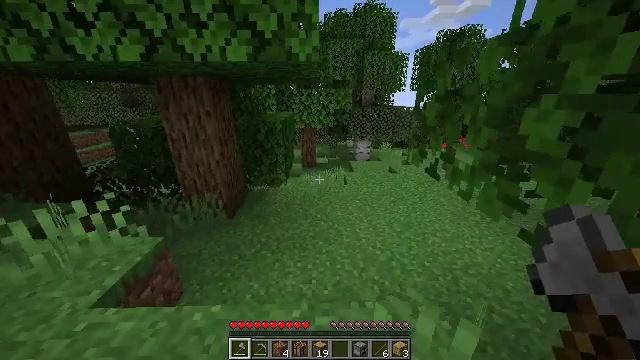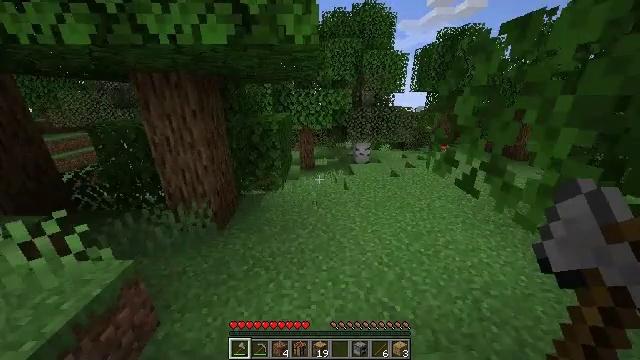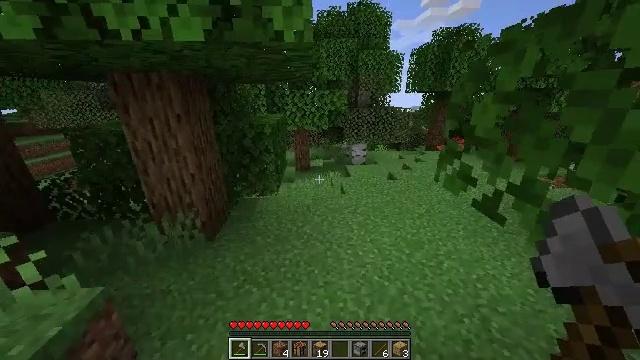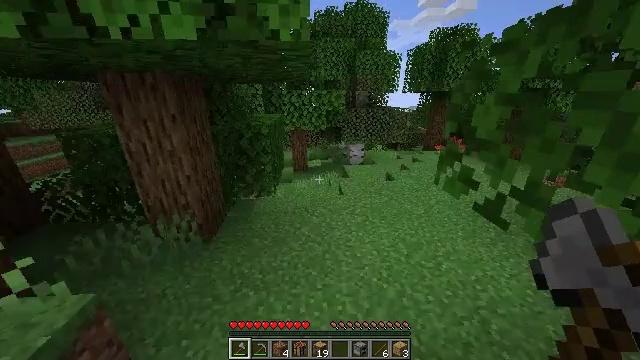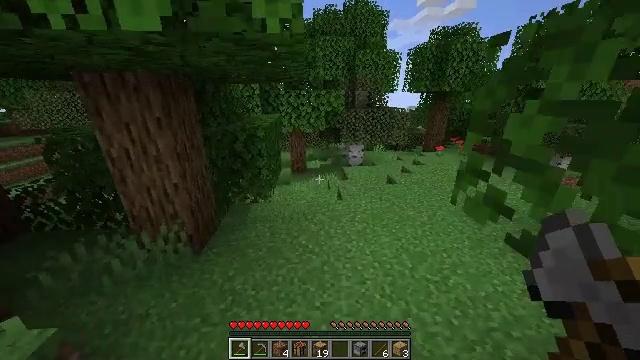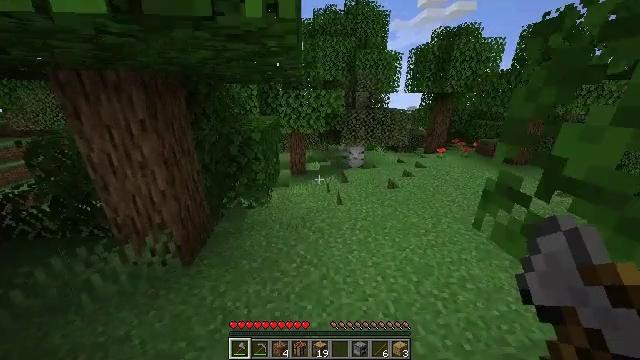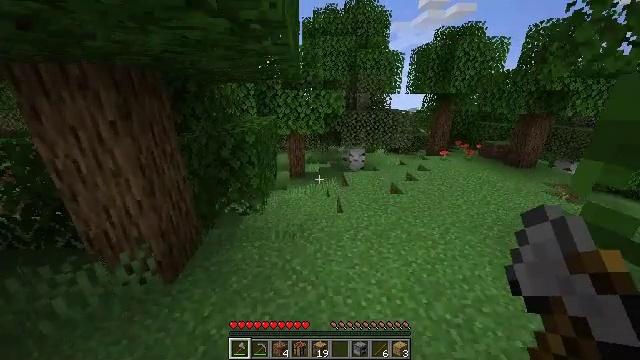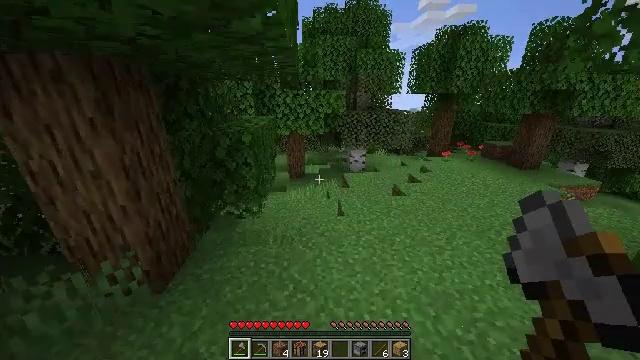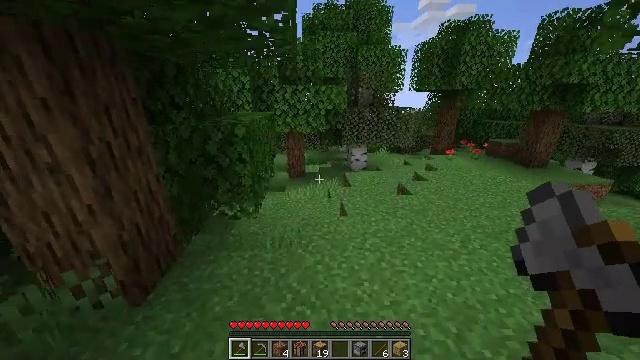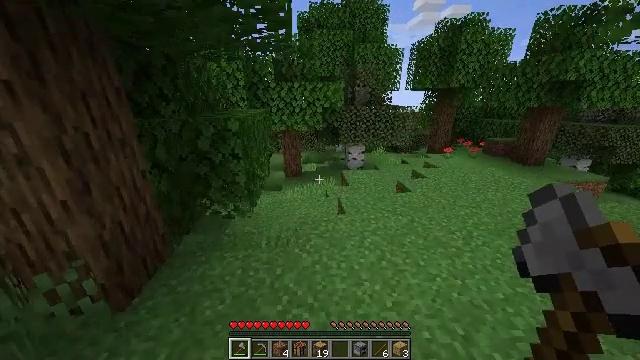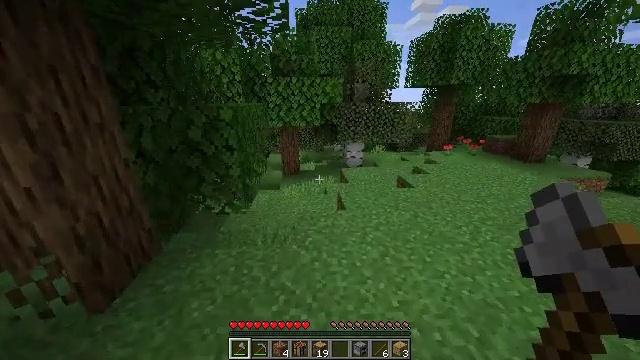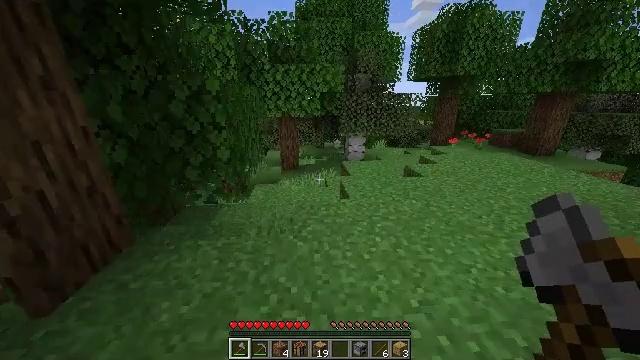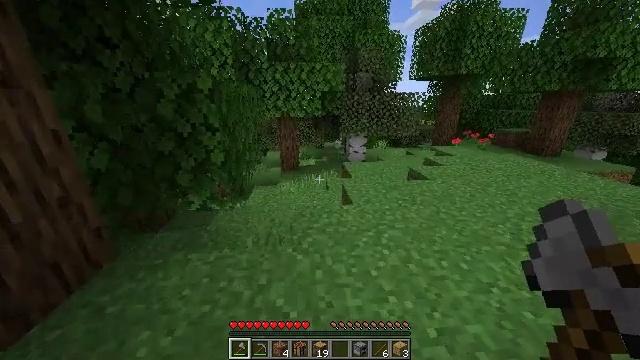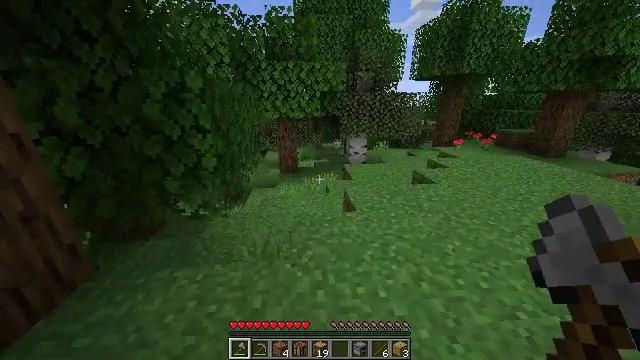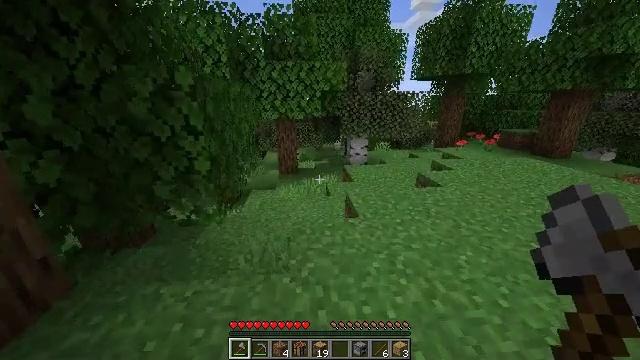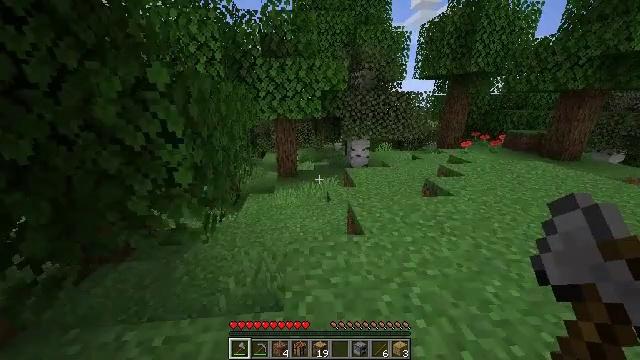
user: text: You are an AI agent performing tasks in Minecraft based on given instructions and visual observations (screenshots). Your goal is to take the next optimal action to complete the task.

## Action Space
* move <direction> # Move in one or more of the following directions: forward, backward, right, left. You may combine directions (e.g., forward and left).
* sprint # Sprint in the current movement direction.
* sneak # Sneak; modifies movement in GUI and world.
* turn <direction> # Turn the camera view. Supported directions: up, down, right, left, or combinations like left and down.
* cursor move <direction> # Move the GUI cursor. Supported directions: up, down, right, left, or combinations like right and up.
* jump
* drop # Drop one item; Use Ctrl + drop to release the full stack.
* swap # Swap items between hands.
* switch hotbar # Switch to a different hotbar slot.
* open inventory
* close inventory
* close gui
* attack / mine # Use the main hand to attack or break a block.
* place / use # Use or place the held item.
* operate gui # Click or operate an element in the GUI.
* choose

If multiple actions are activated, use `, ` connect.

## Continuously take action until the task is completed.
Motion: motion action
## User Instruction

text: Attack the underwater area to get tall seagrass.
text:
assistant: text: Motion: move forward, sprint
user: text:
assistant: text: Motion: move forward, sprint, turn right
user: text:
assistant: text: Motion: move forward, sprint
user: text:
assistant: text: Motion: move forward, sprint
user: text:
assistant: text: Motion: move forward, sprint
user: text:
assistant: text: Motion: move forward, sprint
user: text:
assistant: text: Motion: move forward, sprint
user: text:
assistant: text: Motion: move forward, sprint
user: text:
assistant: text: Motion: move forward, sprint
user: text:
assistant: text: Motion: move forward, sprint
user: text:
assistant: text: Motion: move forward, sprint
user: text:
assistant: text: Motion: move forward, sprint
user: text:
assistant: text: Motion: move forward, sprint
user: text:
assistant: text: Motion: move forward, sprint
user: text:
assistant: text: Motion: move forward, sprint
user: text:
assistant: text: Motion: move forward, sprint, turn right
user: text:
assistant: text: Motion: move forward, sprint
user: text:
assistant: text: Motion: move forward, sprint, turn right and up
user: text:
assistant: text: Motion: move forward, sprint
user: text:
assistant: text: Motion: move forward, sprint
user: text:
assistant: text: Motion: move forward, sprint
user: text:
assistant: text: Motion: move forward, sprint
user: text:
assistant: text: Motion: move forward, sprint
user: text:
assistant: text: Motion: move forward, sprint
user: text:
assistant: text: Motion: move forward, sprint
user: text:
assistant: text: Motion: move forward, sprint
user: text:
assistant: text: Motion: move forward, sprint
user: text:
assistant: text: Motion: move forward, sprint
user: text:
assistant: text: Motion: move forward, sprint, turn left
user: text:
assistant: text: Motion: move forward, sprint, turn left